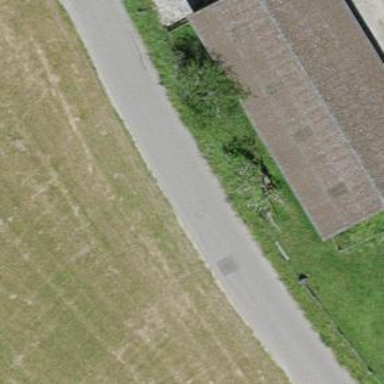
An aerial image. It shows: Rural barn.